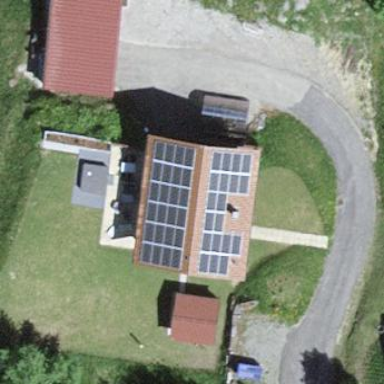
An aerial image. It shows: Simple house.